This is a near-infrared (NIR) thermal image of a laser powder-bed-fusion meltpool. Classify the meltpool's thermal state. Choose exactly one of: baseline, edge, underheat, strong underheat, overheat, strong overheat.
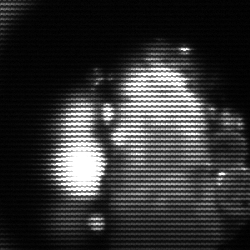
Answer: strong underheat